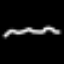
Label: squiggle